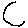
Label: moon